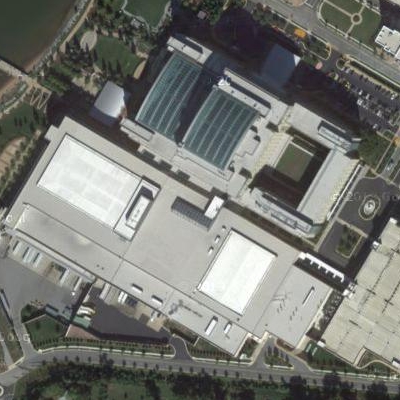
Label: cIndustry